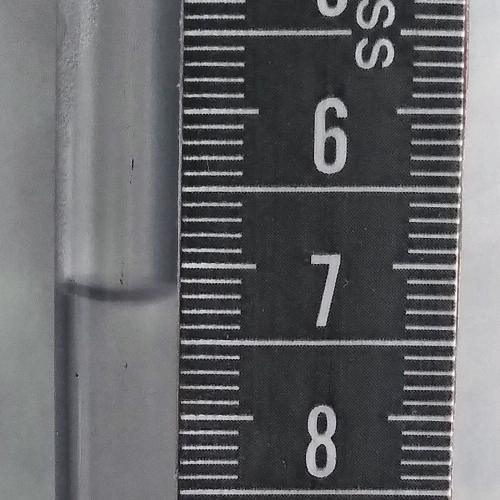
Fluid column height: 7.2 cm